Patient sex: M
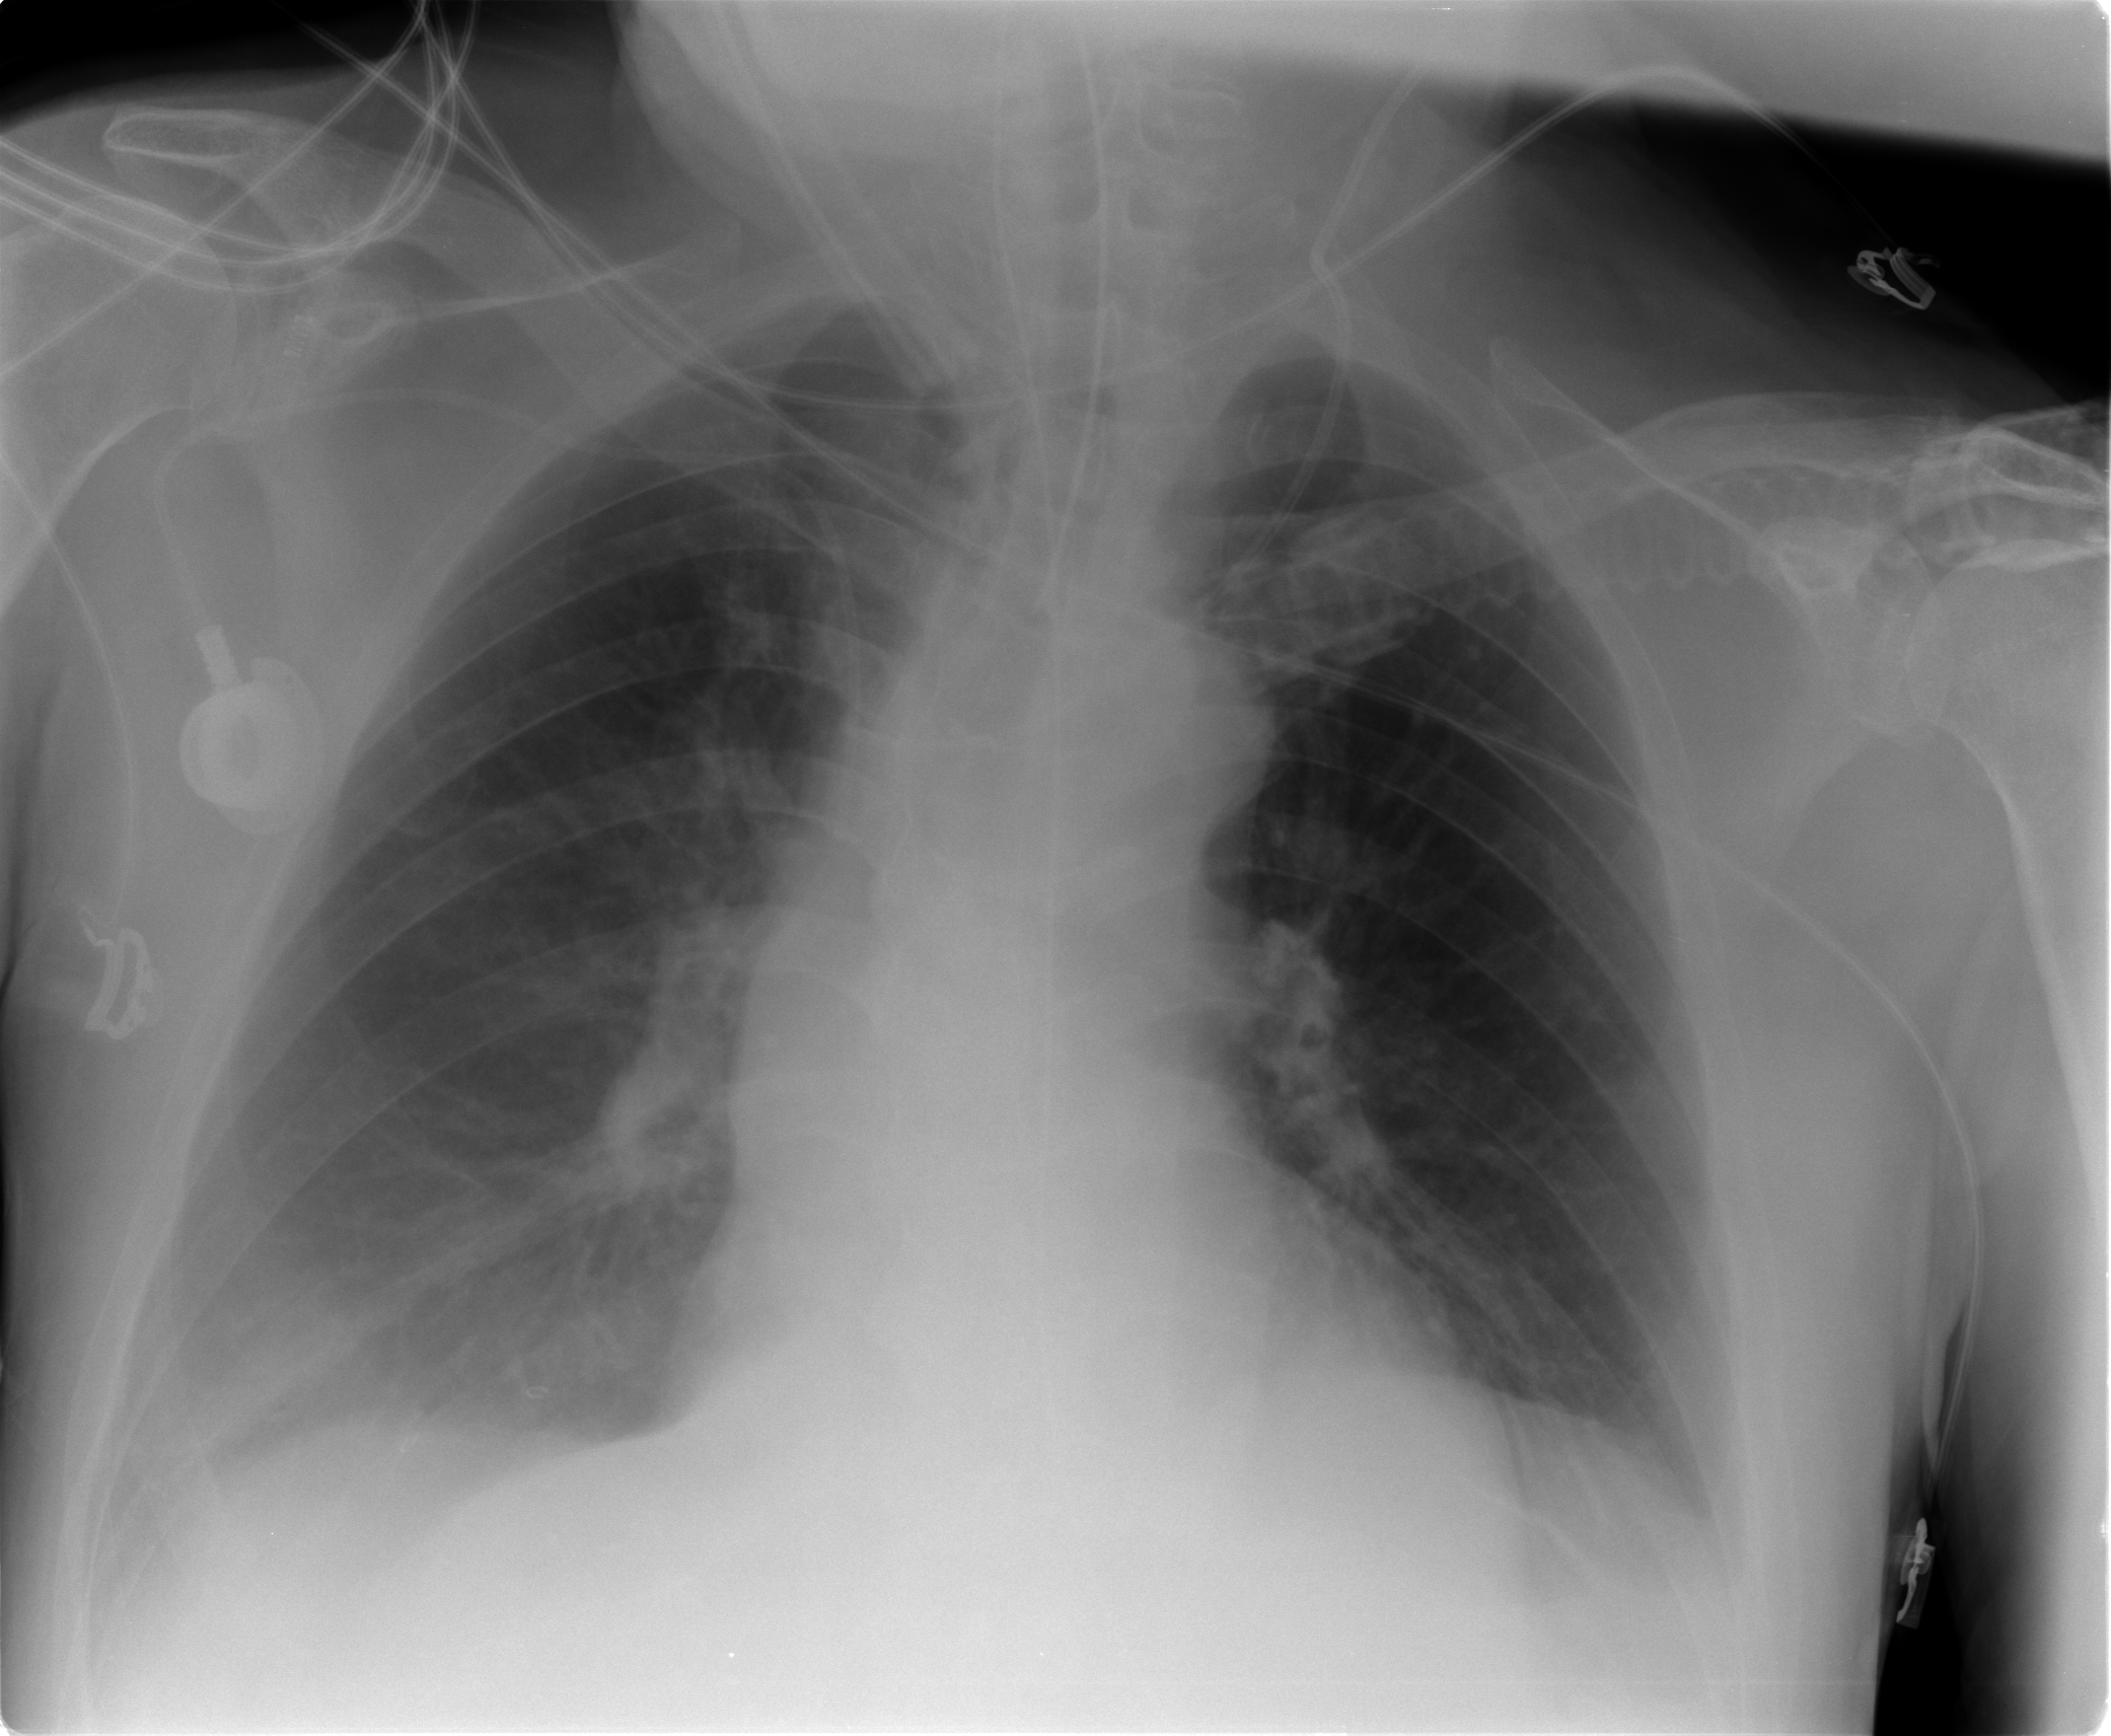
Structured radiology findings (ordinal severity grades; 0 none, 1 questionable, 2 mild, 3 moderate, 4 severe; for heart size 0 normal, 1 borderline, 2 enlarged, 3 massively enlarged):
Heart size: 0
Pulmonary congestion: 0
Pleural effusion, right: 2
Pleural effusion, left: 0
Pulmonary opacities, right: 0
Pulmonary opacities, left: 0
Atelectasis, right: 2
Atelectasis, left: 2